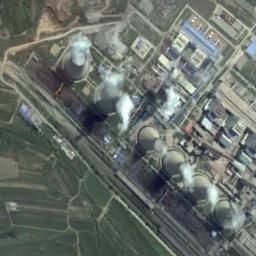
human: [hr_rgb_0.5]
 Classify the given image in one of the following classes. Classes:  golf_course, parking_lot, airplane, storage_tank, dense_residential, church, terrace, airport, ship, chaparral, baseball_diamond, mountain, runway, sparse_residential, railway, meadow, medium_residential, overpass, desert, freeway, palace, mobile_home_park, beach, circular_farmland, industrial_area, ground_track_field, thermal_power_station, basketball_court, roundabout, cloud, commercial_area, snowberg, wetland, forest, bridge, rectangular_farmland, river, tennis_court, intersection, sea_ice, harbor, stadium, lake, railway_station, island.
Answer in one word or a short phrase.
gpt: thermal_power_station